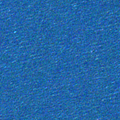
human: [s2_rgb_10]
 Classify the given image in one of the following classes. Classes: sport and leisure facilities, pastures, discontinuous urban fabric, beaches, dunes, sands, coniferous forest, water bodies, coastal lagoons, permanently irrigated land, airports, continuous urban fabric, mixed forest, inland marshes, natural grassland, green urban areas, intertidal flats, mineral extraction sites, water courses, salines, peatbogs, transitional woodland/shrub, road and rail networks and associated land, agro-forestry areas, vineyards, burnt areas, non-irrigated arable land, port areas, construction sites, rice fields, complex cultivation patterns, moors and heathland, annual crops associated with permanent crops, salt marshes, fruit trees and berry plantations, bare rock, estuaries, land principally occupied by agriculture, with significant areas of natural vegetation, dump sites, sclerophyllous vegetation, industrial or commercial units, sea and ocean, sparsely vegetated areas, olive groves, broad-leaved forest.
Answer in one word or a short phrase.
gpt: sea and ocean